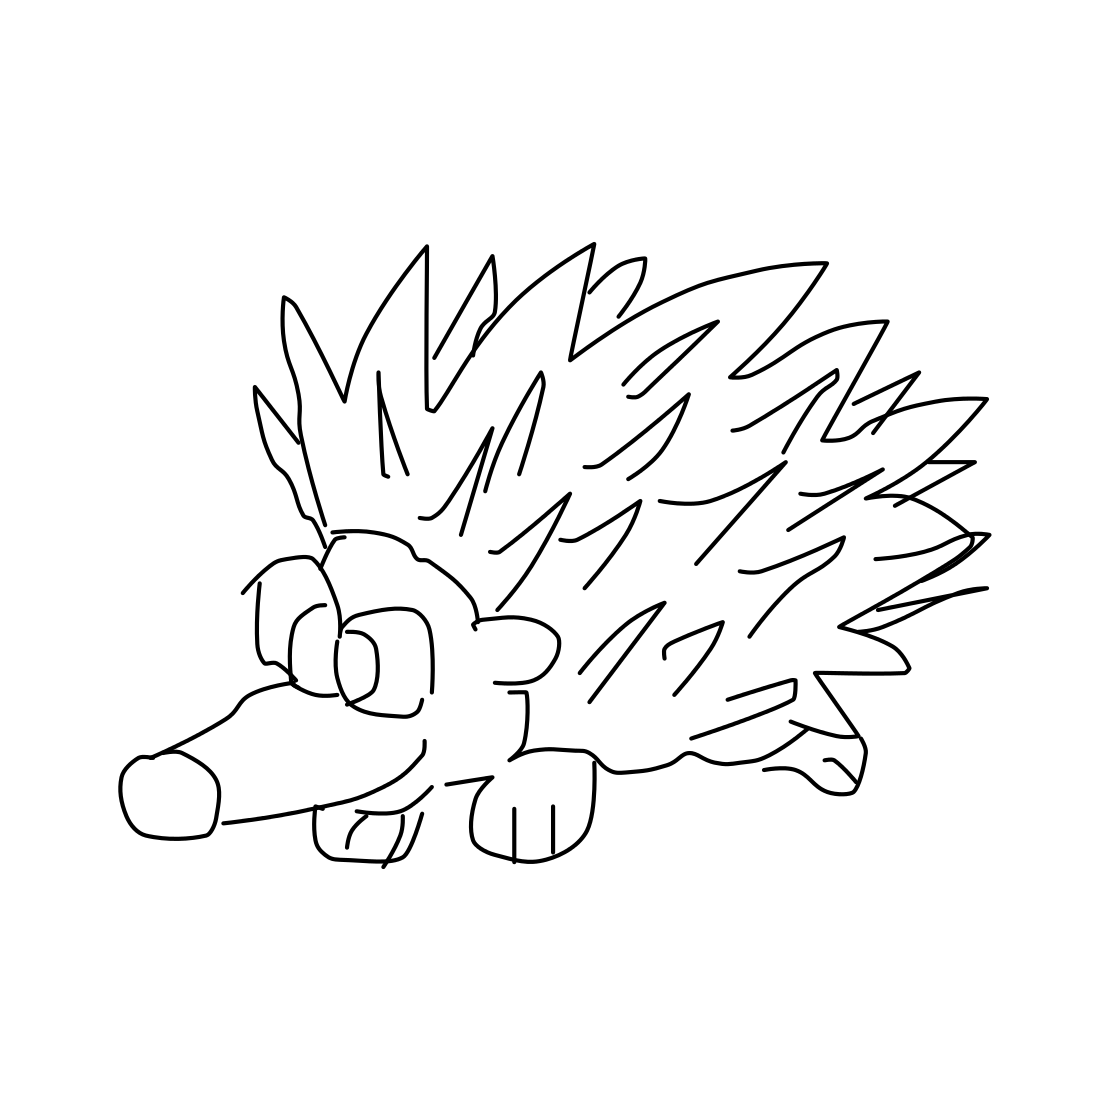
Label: hedgehog